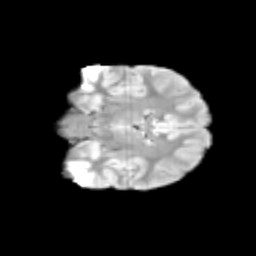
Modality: T2w
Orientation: coronal
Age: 9
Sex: male
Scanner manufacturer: siemens
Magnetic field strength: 3 T
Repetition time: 3.8 s
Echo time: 0.07 s